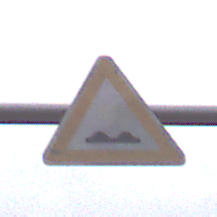
Verkehrszeichen: UnebeneFahrbahn
Umgebung: Outdoor, Urban
Tageszeit: MorningAfternoon
Wetter: Overcast
Licht: Natural
Jahreszeit: NotSpecified
Kontrast: LowContrast